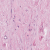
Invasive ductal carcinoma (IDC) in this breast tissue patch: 0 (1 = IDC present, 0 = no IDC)